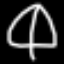
Label: leaf